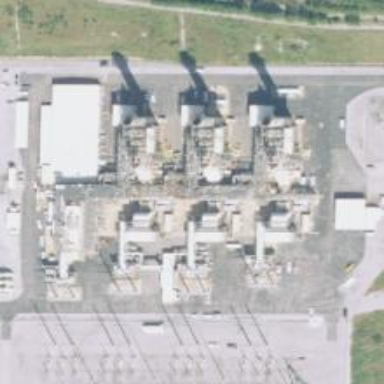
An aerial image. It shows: Gas-powered generator. It is gas turbine type generator.